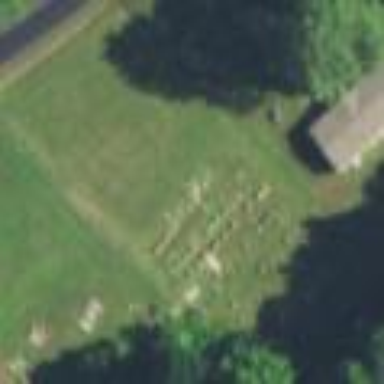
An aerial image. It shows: Grave yard.